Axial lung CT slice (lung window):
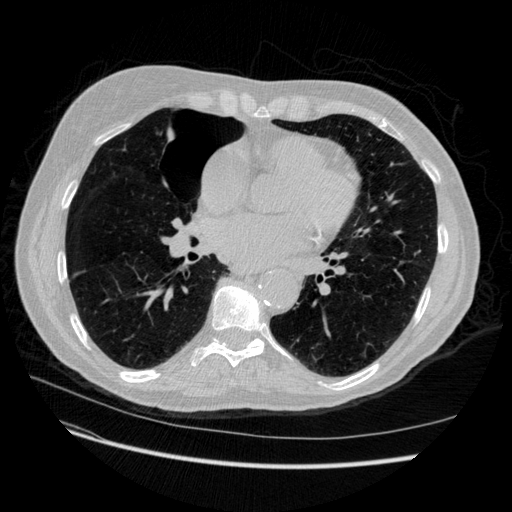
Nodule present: yes
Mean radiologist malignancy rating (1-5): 3